Question: I'm trying to draw some text within the boundaries of some lines. The lines can be rotated and therefore the text also needs to be rotated.
When I add the text without rotation, it seems to have the correct placement and size. After rotation though, it does not (best explained when you take a look at the picture).
Here is what I tried:
'''
import matplotlib.pyplot as plt
import numpy as np
fig, ax = plt.subplots(1)
fig.set_dpi( 100 )
fig.set_size_inches( 1, 1 )
# Plot diagonal line (45 degrees)
ax.plot((0, 0),(0, 10))
ax.plot((10, 10), (0, 10))
ax.plot((0, 10), (10, 10))
ax.plot((0, 10), (0, 0))
ax.plot((0,10),(1.3,1.3)) # font size 10 has 13 pixels, hence 1.3
ax.plot((3,10),(3,10))
# compute the offset of the line that is exactly 1.3 above the diagonal
d = np.array([-1,1])
d = d / np.sqrt(sum(d**2)) * 1.3
u = np.array([3,3]) + d
ax.plot( (u[0], 10+u[0]-u[1]), (u[1], 10 ))
# set limits so that it no longer looks on screen to be 45 degrees
ax.set_xlim([0, 10])
ax.set_ylim([0, 10])
# Plot text
ax.text(0,0, 'In', fontsize=10 )
ax.text(4,0, 'Bbox', fontsize=10, bbox={"pad":0} )
ax.text(3,3, 'Out', fontsize=10, rotation=45, verticalalignment="bottom", horizontalalignment="left", rotation_mode="anchor" )
ax.text(6,6, 'Bbox', fontsize=10, rotation=45, verticalalignment="bottom", horizontalalignment="left", rotation_mode="anchor",bbox={"pad":0} )
plt.axis("off")
plt.savefig( "test.pdf", bbox_inches="tight" )
'''
This gives me the following output. Plot with rotated but offset text:

Note that the "Out" does not exactly fit within its two adjacent lines, as intended.
Anybody an idea on how to adjust/fix this?
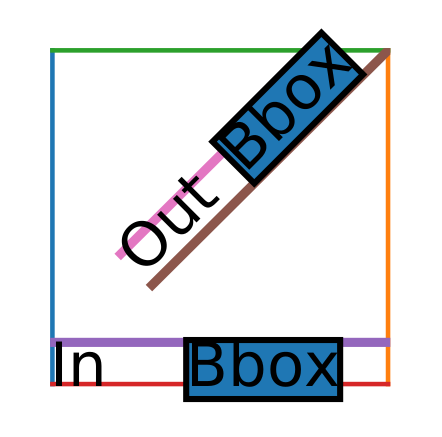
Answer: For the '"In"' text, you use 'verticalalignment="baseline"' (implicitely, because it's the default). For the '"Out"' text you use 'verticalalignment="bottom"' instead.
You may change this to 'verticalalignment="baseline"' as well, or just leave it out completely.
'''
ax.text(0,0, 'In', fontsize=10 )
ax.text(4,0, 'Bbox', fontsize=10, bbox={"pad":0} )
ax.text(3,3, 'Out', fontsize=10, rotation=45,
horizontalalignment="left", rotation_mode="anchor" )
ax.text(6,6, 'Bbox', fontsize=10, rotation=45,
horizontalalignment="left", rotation_mode="anchor",bbox={"pad":0} )
'''
<URL>
There is a nice example, <URL>, on the matplotlib website, that explains this behaviour.